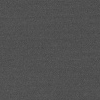
Atmospheric dust classification: dusty